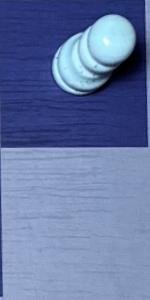
Label: Empty